Question: For my website I have Cron Jobs running every 30 minutes and if I try to access my website at these 30 minute marks I either get a 500 Internal Server Error or I get a 5-10 second loading time for any page on the site.
I'm using Php and my cron jobs are using Php and MySQL.
How do I make it so it either doesn't lag my whole website or make it quicker so the lag is less?
Crons:
One of the crons that run every 15 mins:
'''
<?php
require('functions.php');
global $mysqli;
$select = $mysqli->prepare("SELECT 'tkn' FROM 'users' ORDER BY 'dt' ASC LIMIT 0, 200");
$select->execute();
$select->bind_result($cur_token);
$tokens = array();
while($select->fetch())
{
array_push($tokens, $cur_token);
}
foreach($tokens as $token)
{
$api = Class::Instance($token);
$info = $api->Users->Info();
if(empty($info->error))
{
$info->data->token = $token;
updateUser($info->data);
} else if($info->error->code == 400) {
$update = $mysqli->prepare("UPDATE 'users' SET 'active' = 0 WHERE 'tkn' = ?");
$update->bind_param('s', $token);
$update->execute();
}
}
?>
'''
Other Cron Job:
'''
<?php
require('functions.php');
global $mysqli;
$select = $mysqli->prepare("SELECT 'email', 'username', 'id' FROM 'users' WHERE 'email' IS NOT NULL AND 'email' <> '' AND 'credits' < 'credits_offered' AND 'emailed_credits' = 0");
$select->execute();
$select->bind_result($email, $username, $id);
$users = array();
while($select->fetch())
{
$users[] = array("id" => $id, "email" => $email, "username" => $username);
}
foreach($users as $user)
{
$to = $user['email'];
$subject = '';
$message = "";
$headers = 'From: email@domain.com' . "
" .
'Reply-To: reply@domain.com';
mail($to, $subject, $message, $headers);
$update = $mysqli->prepare("UPDATE 'users' SET 'emailed' = 1 WHERE 'id' = ?");
$update->bind_param('i', &$user['id']);
$update->execute();
$update->close();
}
?>
'''
## How can I make these lag less or not lag at all?
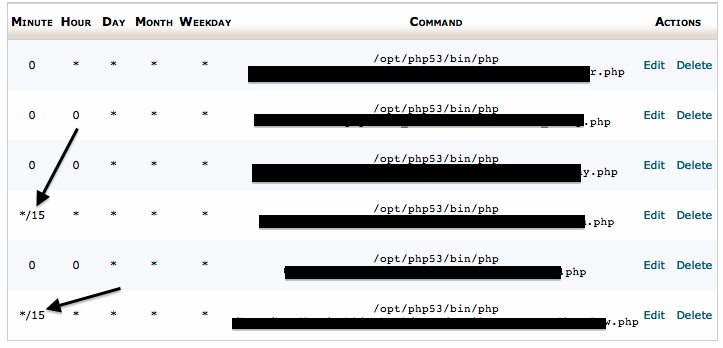
Answer: A first suggestion would be to move the prepare calls out of the loops. Updates will lock your tables for a while so only update after finishing the operation ... cache what needs updating in an array and start a transaction, do all updates than commit.
updated code sample for the mailing script
'''
<?php
require('functions.php');
global $mysqli;
$select = $mysqli->prepare("SELECT 'email', 'username', 'id' FROM 'users' WHERE 'email' IS NOT NULL AND 'email' <> '' AND 'credits' < 'credits_offered' AND 'emailed_credits' = 0");
$select->execute();
$select->bind_result($email, $username, $id);
$users = array();
while($select->fetch())
{
$users[] = array("id" => $id, "email" => $email, "username" => $username);
}
$u = array();
foreach($users as $user)
{
$to = $user['email'];
$subject = '';
$message = "";
$headers = 'From: email@domain.com' . "
" .
'Reply-To: reply@domain.com';
mail($to, $subject, $message, $headers);
$u[] = $user['id'];
}
$update = $mysqli->prepare("UPDATE 'users' SET 'emailed' = 1 WHERE 'id' = ?");
$update->bind_param('i', &$i);
$mysqli->autocommit(false);
foreach($u as $i)
$update->execute();
$update->close();
$mysqli->commit();
'''
Oh, almost forgot, most mysql storage engines are pretty stupid, make sure you use InnoDB, that one has has transaction support. Alternatively if you use a "stupid" storage engine you can still trick it into making a single transaction to update multiple rows if your users.id is int by doing
'''
$update = $mysqli->prepare('UPDATE users SET emailed=1 WHERE id IN (' . implode(',', $u) . ')');
$update->execute();
$update->close();
'''
after closing the 'foreach($users as $user)' statement instead